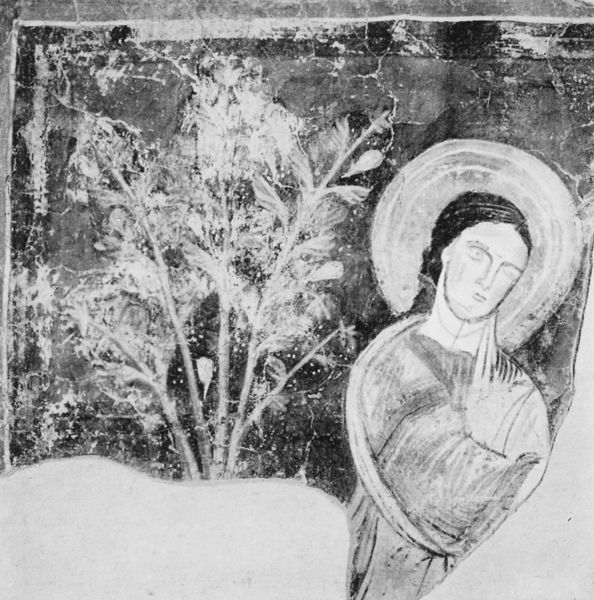
Titel: Rom, San Giovanni in Laterano
Künstler: Francesco Borromini
Standort: Rom, S. Giovanni in Laterano (EU - I - Latium)
Schlagwörter: baum, blätter, gemälde, kopf, mann, weiß, blume, frau, grau, holz, schwarz, blick, flächig, malerei, ornament, alt, wand, bibel, rahmen, bild, strauch, zweige, busch, figur, gewand, kutte, decke, pflanze, engel, floral, wandmalerei, bett, geneigt, abbild, umriss, foto, beten, fragment, heiligenschein, nimbus, christus, jesus, antik, mittelalter, romanik, segen, heiliger, heilige, fresko, maria, wandbild, ikone, holzbild, aureole, pflanz, wandfresko, oleander, byzantinisch, einäugig, heilieg, gewandfigur, verblichen, heilige maria, ornans, 1100